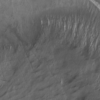
Label: not_dusty